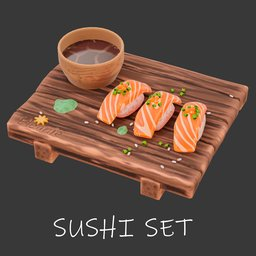
Label: nature